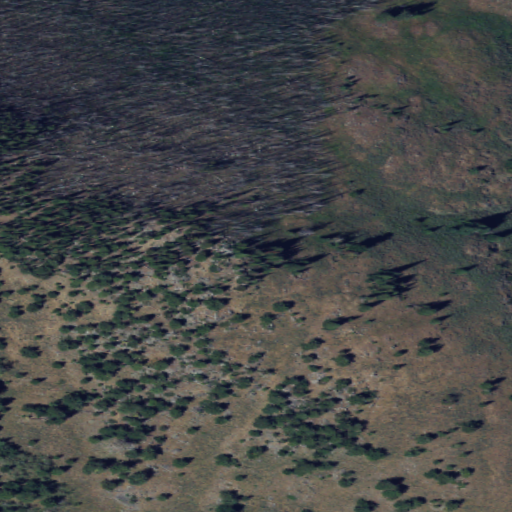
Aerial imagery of mountain in Washington named Muckamuck Mountain containing shrub and evergreen forest